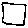
Label: square